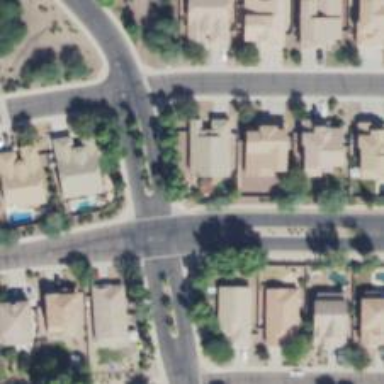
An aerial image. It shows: Residential road with asphalt surface.